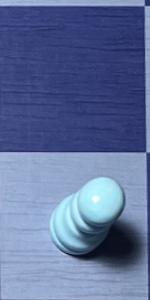
Label: Pawn_White